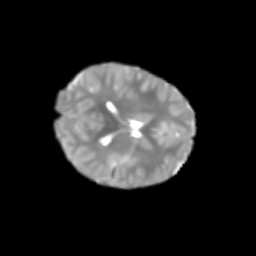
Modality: T2w
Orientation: axial
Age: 6
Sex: male
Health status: healthy